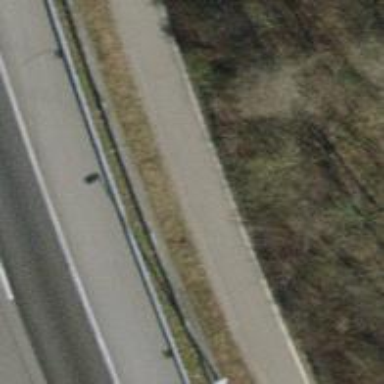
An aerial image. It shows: Concrete retaining wall.